Field crop: maize
Growth stage: 2
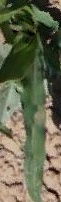
Species: maize